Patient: sex M, age 59
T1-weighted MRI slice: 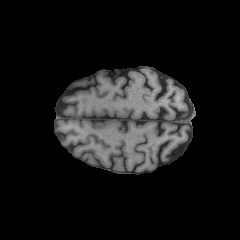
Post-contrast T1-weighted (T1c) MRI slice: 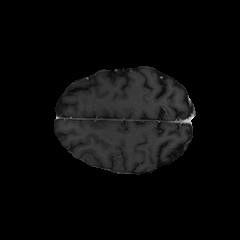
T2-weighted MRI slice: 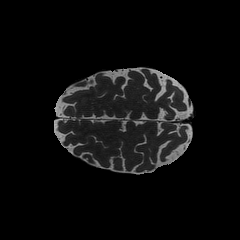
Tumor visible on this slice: no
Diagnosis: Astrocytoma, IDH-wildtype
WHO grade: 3